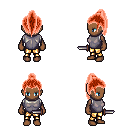
a pixel art fantasy rpg character, female body template, human, dark skin, steel chest armor, gold greaves, red long topknot hairstyle, dagger, four views (front, back, left, right), 2x2 character sprite sheet, small pixel art, hard edges, no anti-aliasing